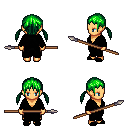
a pixel art fantasy rpg character, female body template, human, tanned skin, black robe, gold greaves, green twin-tailed hairstyle, black slippers, spear, four views (front, back, left, right), 2x2 character sprite sheet, small pixel art, hard edges, no anti-aliasing